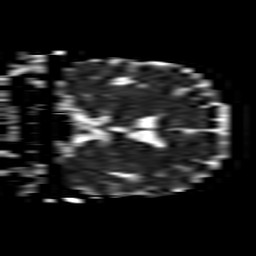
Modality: ADC
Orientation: coronal
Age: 60
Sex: female
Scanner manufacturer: philips
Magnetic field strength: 1.5 T
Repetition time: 3.665 s
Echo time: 0.06922 s